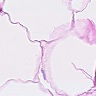
Metastatic tissue present: no